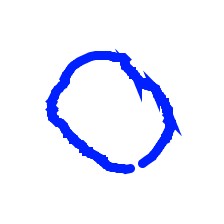
Shape: circle